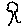
Label: tree